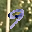
Label: 9